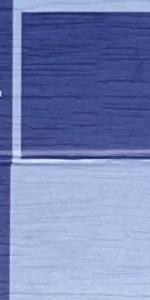
Label: Empty